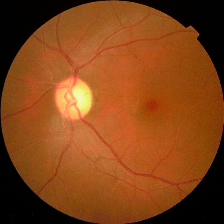
Diabetic retinopathy grade: No DR